Question: I realize that 'ofstream' doesn't work on Windows 7 hidden file.
Here is the quick test code.
'''
#include <fstream>
#include <iostream>
#include <tchar.h>
#include <windows.h>
int main() {
{
std::ifstream file2(_T("c:\\a.txt"));
if (file2.is_open()) {
std::cout << "ifstream open" << std::endl;
} else {
std::cout << "ifstream not open!" << std::endl;
}
}
// SetFileAttributes(_T("c:\\a.txt"), FILE_ATTRIBUTE_NORMAL);
SetFileAttributes(_T("c:\\a.txt"), FILE_ATTRIBUTE_HIDDEN);
{
std::ofstream file(_T("c:\\a.txt"));
if (file.is_open()) {
std::cout << "ofstream open" << std::endl;
} else {
std::cout << "ofstream not open!" << std::endl;
}
}
getchar();
}
'''
Here is the output I am getting
'''
ifstream open
ofstream not open!
'''
If I am using 'FILE_ATTRIBUTE_NORMAL', 'ofstream' will be opened successfully.
I do not run the program as Administrator. But, I do use the following linker option.

Having to turn for is important, if we do not start the application as Administrator. OS will help us to write the actual file to 'C:\Users\yccheok\AppData\Local\VirtualStore\a.txt' instead of protected 'C:\'
Does 'ofstream' fail on Windows 7 hidden file, is an expected behaviour?
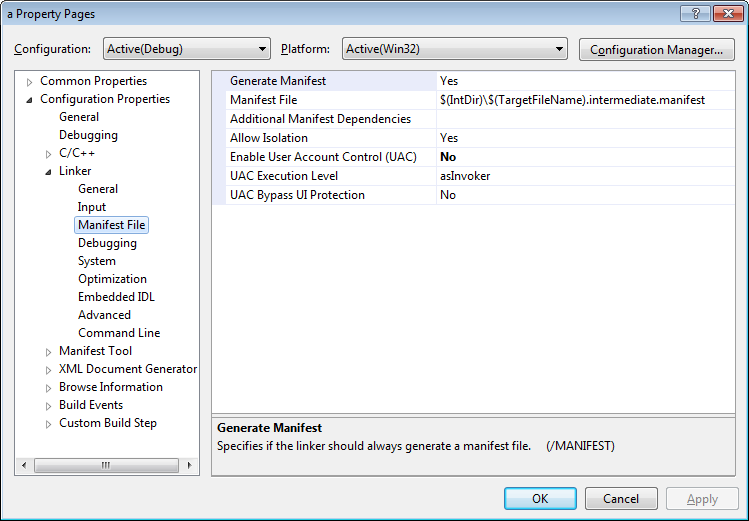
Answer: Yes. As noted in the underlying <URL>, " If 'CREATE_ALWAYS' and 'FILE_ATTRIBUTE_NORMAL' are specified, 'CreateFile' fails and sets the last error to 'ERROR_ACCESS_DENIED' if the file exists and has the 'FILE_ATTRIBUTE_HIDDEN' or 'FILE_ATTRIBUTE_SYSTEM' attribute."
Or more readable: 'CreateFile' fails if both 'CREATE_ALWAYS' and 'FILE_ATTRIBUTE_NORMAL' are specified, and if the file has the 'FILE_ATTRIBUTE_HIDDEN' and/or 'FILE_ATTRIBUTE_SYSTEM' attribute.
It just so happens that 'ofstream' calls 'CreateFile' like this.